Question: I have following layout structure:
'''
<div id="wrapper">
<div id="head"></div>
<div id="columns">
<div id="menu"></div>
<div id="content"></div>
</div>
<div id="foot">
<div id="copyright"></div>
<div id="username"></div>
</div>
</div>
'''
with this css:
'''
div#wrapper {
position:relative;
margin-left:auto;
margin-right:auto;
top: 20px;
width:1000px;
}
div#head {
position: absolute;
width:1000px;
height:50px;
left:0px;
top: 0px;
}
div#columns {
position: relative;
width: 1000px;
top: 50px;
}
div#menu {
position:absolute;
width:250px;
top: 0px;
left:0px;
}
div#content {
position: relative;
width: 750px;
top: 0px;
left: 250px;
}
div#foot {
position: absolute;
width: 1000px;
bottom: 20px;
left: 0px;
}
'''
The issue is, that the footer is displayed "to high up" in the page and the content - div is "bigger", which means it has stuff below the footer. See:

If i use position: relative for the footer, it is displayed a bit lower but not below columns-div as I would expect. I also tried with clear:both but that does not change anything.
I'm not a css expert so can someone post a solution and explain why the footer is displayed in this way?
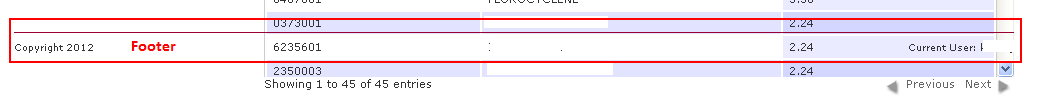
Answer: Ok, DaveHogans comments lead me to following solution:
'''
div#wrapper {
position:relative;
margin-left:auto;
margin-right:auto;
top: 20px;
width:1000px;
}
div#head {
position: relative;
width:1000px;
height:50px;
left:0px;
top: 0px;
}
div#columns {
position: relative;
width: 1000px;
}
div#menu {
position:absolute;
width:250px;
top: 0px;
left:0px;
}
div#content {
position: relative;
width: 750px;
top: 0px;
left: 250px;
}
div#foot {
clear:both;
position: relative;
width: 1000px;
padding-top: 10px;
padding-bottom: 50px;
}
'''